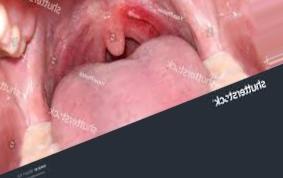
Condition: Mouth Ulcer